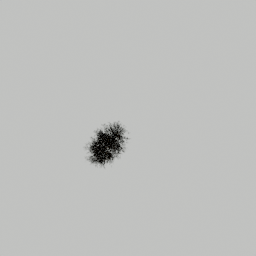
Label: nature